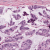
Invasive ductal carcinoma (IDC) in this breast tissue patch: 1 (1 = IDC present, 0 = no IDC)